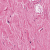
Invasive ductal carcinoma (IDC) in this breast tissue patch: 0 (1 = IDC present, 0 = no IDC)